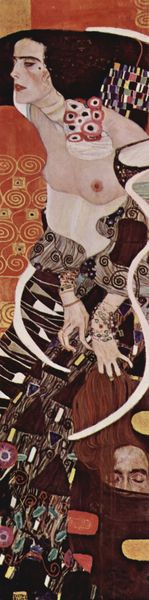
Titel: Judith
Künstler: Gustav Klimt
Standort: Venezia
Institution: Galleria Internazionale d'Arte Moderna / Ca' Pesaro
Schlagwörter: akt, gemälde, hand, kopf, körper, mann, nackt, schlaf, weiß, frauen, gelb, grün, ausschnitt, blume, blumen, braun, brust, bunt, busen, elegant, finger, frau, frisur, haar, hut, kleid, mund, nase, orange, profil, schmuck, schwarz, stirn, zeichnung, blick, dame, rot, expressionismus, hochformat, malerei, muster, ornament, rock, augen, böse, gesicht, haupt, holofernes, judith, salome, tot, toter, hals, hände, auge, gewand, gold, haare, musik, augenbrauen, lippen, rosa, schön, sack, brüste, kuss, abstrakt, farben, kette, modern, farbe, formen, linien, jugendstil, detail, schmal, dekor, ornamente, halbakt, halbnackt, brustwarzen, oberkörper, klimt, abbild, collage, kurven, druck, jugenstil, schlange, krallen, mosaik, kunst, österreich, ornamental, armband, armbänder, medusa, wien, schnecken, frauenporträt, ornamentik, sünde, gustav, spiralen, spirale, sezession, fin de siecle, raster, ausschnit, dunkelhaarig, schopf, lebensalter, expresionismus, muttermal, nippel, titten, augne, abgeschlagen, barbusig, armreife, leberfleck, gustav klimt, kus, haarschopf, angeswchlagen, dekorativität, 1900, kollaj, ltvielfak, vielfallt